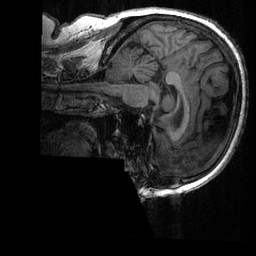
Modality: T1w
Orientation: sagittal
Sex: female
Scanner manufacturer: ge
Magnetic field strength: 3 T
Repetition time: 0.0064 s
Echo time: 0.00281 s